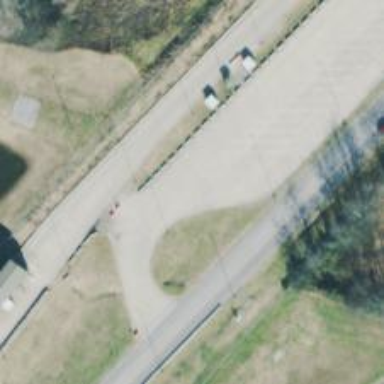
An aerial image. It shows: Service road.